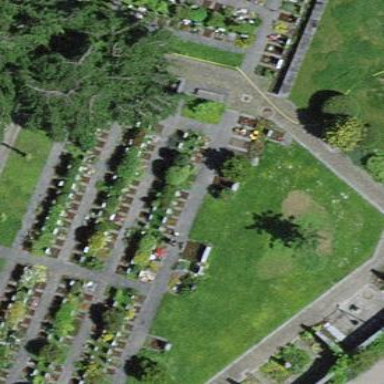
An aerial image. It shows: Graveyard.